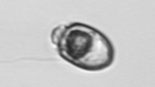
Label: Amphidinium